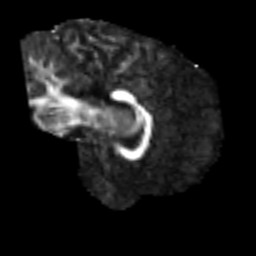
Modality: FA
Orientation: sagittal
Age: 23
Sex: male
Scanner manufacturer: siemens
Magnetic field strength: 3 T
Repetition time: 2.3 s
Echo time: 0.085 s